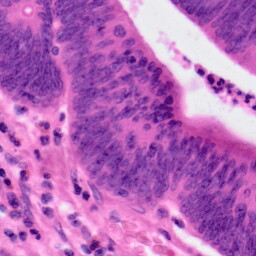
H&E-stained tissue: Colon